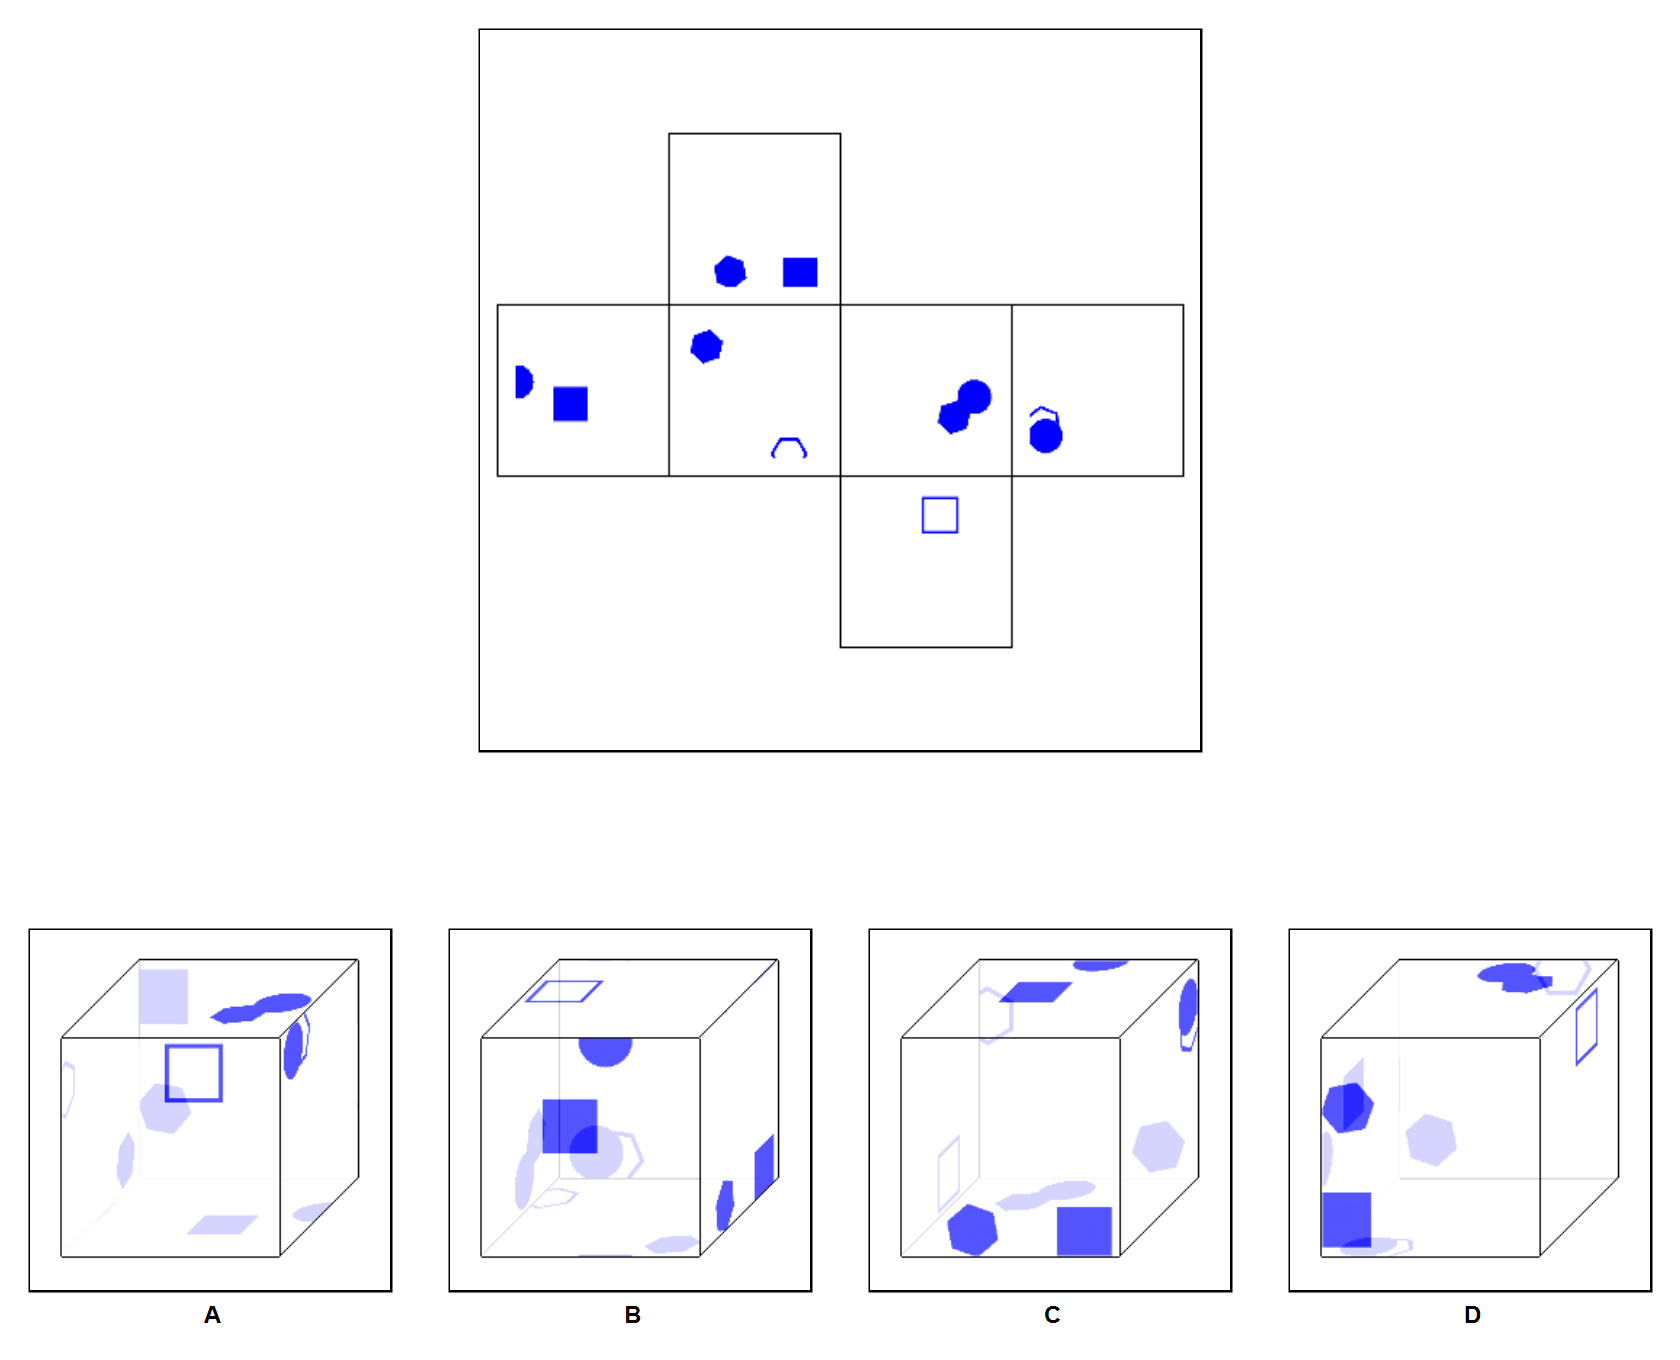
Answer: A